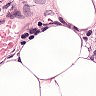
Metastatic tissue present: yes